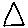
Label: triangle